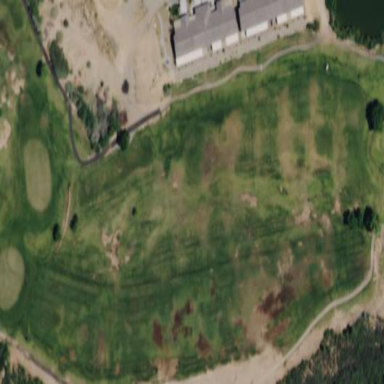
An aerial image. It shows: Rough golf area with grass surface.